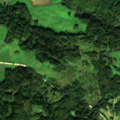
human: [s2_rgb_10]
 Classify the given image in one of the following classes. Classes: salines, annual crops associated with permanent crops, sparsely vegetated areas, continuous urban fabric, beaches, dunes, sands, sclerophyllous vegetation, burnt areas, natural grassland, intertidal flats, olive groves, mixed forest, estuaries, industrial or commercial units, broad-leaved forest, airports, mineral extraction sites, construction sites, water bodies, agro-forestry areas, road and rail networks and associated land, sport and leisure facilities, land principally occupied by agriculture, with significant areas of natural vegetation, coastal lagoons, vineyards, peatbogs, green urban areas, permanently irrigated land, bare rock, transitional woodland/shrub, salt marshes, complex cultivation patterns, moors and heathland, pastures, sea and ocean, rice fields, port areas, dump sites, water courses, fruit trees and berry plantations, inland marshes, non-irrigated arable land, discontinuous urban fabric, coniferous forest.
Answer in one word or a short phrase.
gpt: non-irrigated arable land, pastures, complex cultivation patterns, land principally occupied by agriculture, with significant areas of natural vegetation, broad-leaved forest, mixed forest